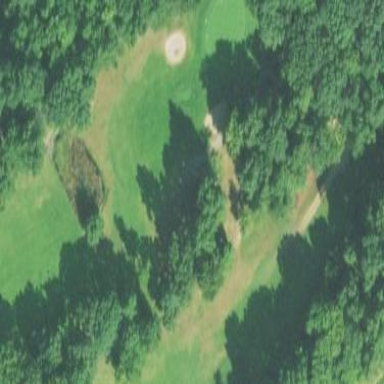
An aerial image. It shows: Grassy area designated as golf fairway.